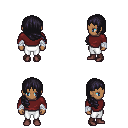
a pixel art fantasy rpg character, female body template, human, dark skin, maroon long-sleeve shirt, white pants, raven right-swept hairstyle, white cloth bandages, maroon shoes, four views (front, back, left, right), 2x2 character sprite sheet, small pixel art, hard edges, no anti-aliasing